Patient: sex F, age 43
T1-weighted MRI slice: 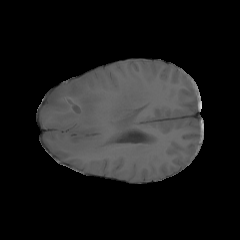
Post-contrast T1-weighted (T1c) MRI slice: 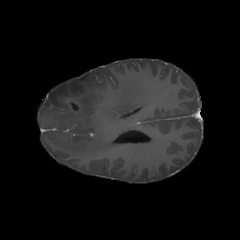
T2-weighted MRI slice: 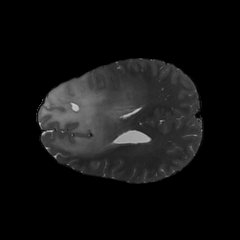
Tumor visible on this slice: yes
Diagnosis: Astrocytoma, IDH-mutant
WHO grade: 3